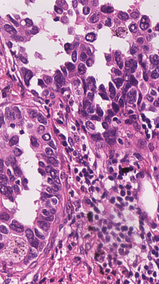
Tumor epithelial tissue: yes
Tumor-associated stroma tissue: yes
Normal tissue: no